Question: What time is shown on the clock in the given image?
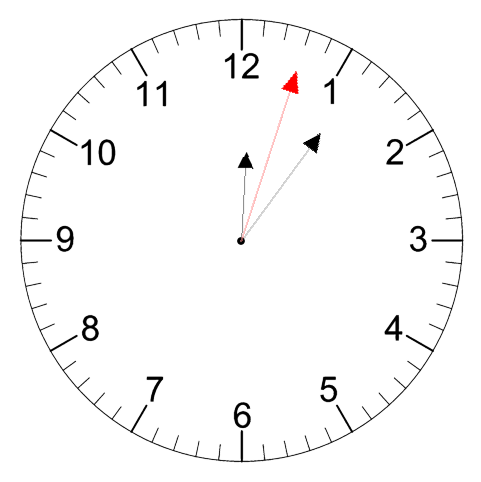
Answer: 12:06:03